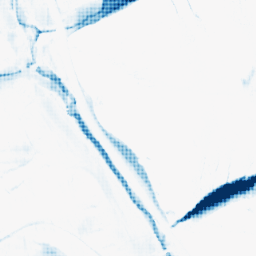
Category: morphological
Decomposition family: morphological_ellipse
Decomposition parameters: operation: closing
width: 30
height: 5
Upsampling method: sinc_hamming
Upsampling parameters: scale: 4
kernel_size: 4
Upsampling scale: 4